Interaction volume radius: 5 \u00c5
Interaction volume height: 15 \u00c5
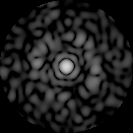
Disorder parameter: 0.8535